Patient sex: F
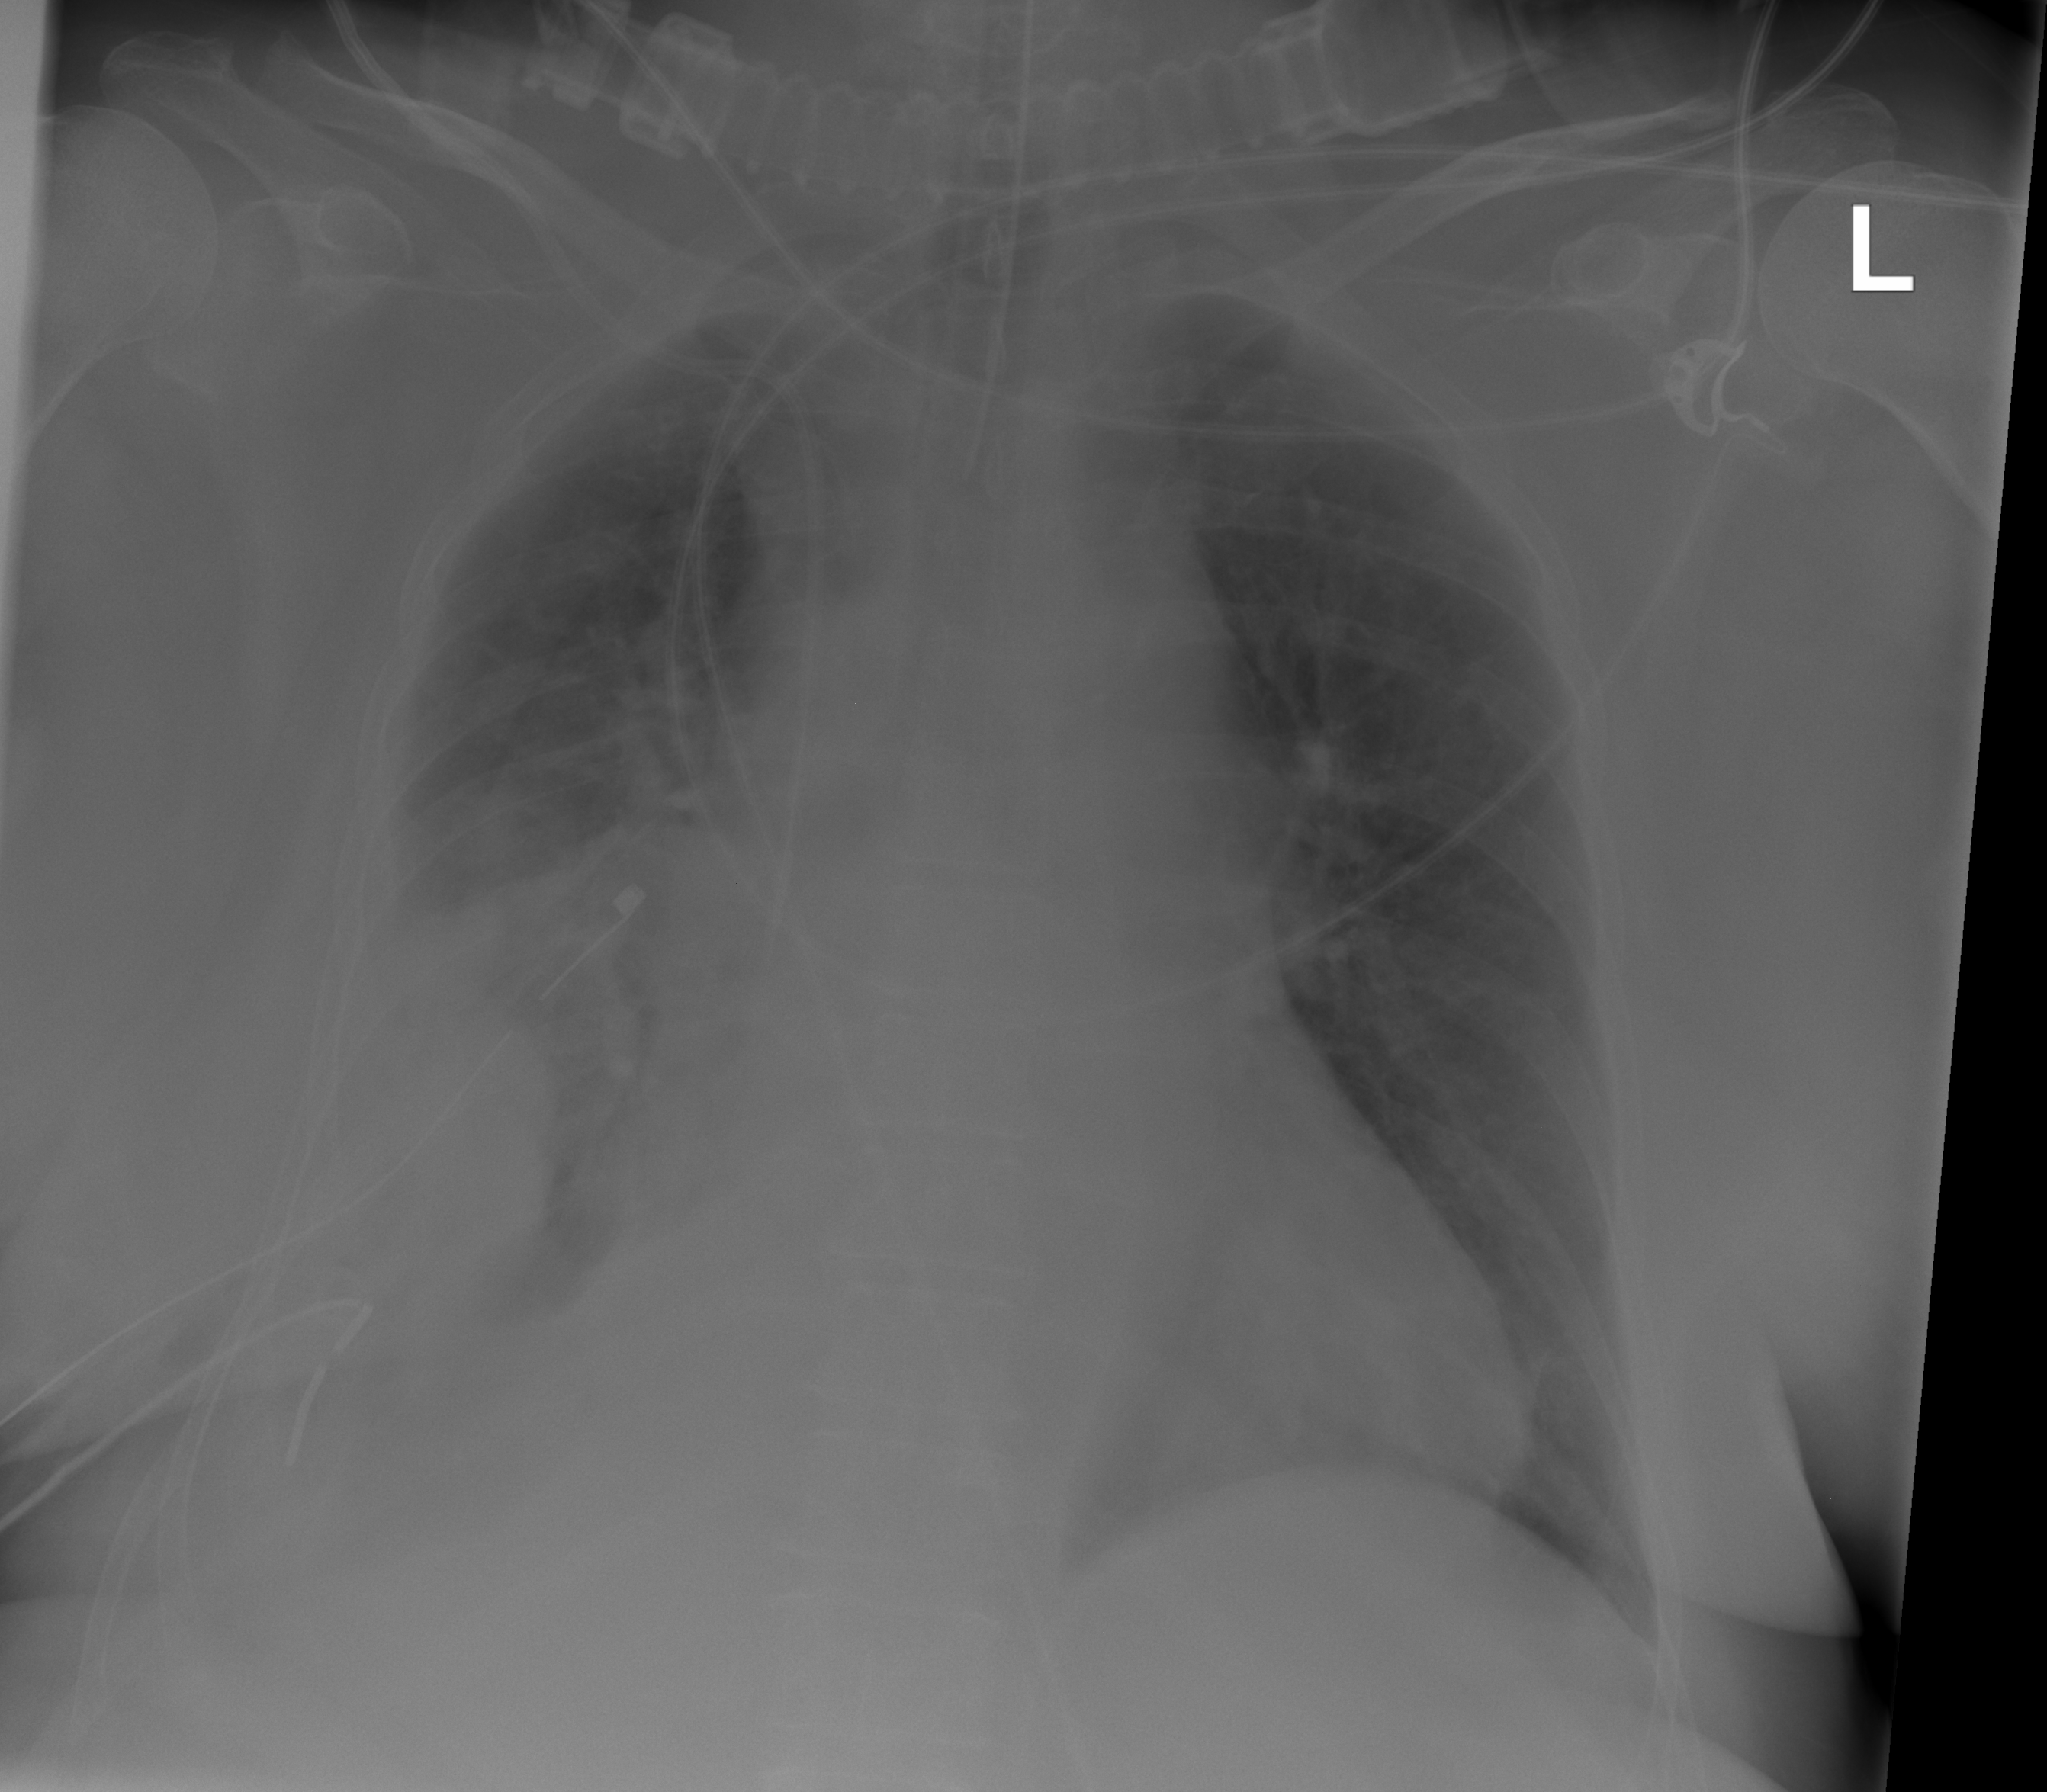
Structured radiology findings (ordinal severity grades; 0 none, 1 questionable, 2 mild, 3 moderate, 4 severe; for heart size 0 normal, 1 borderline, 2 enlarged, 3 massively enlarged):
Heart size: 1
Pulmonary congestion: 0
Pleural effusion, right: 2
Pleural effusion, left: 0
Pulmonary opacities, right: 1
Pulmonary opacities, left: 0
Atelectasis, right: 2
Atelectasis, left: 0